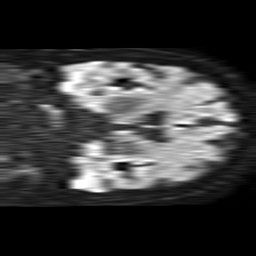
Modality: TRACE
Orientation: coronal
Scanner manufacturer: philips
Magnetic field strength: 1.5 T
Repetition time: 4.6 s
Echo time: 0.08517 s